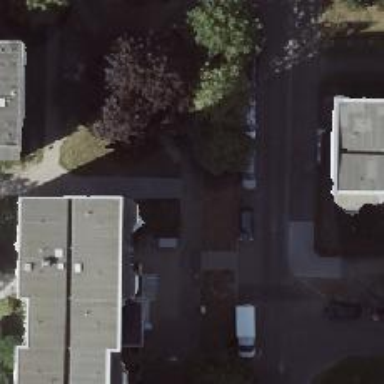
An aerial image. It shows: Sidewalk.